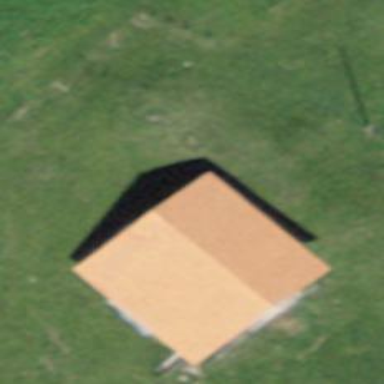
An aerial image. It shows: Barn.